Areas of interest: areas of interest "Cultural Palace"
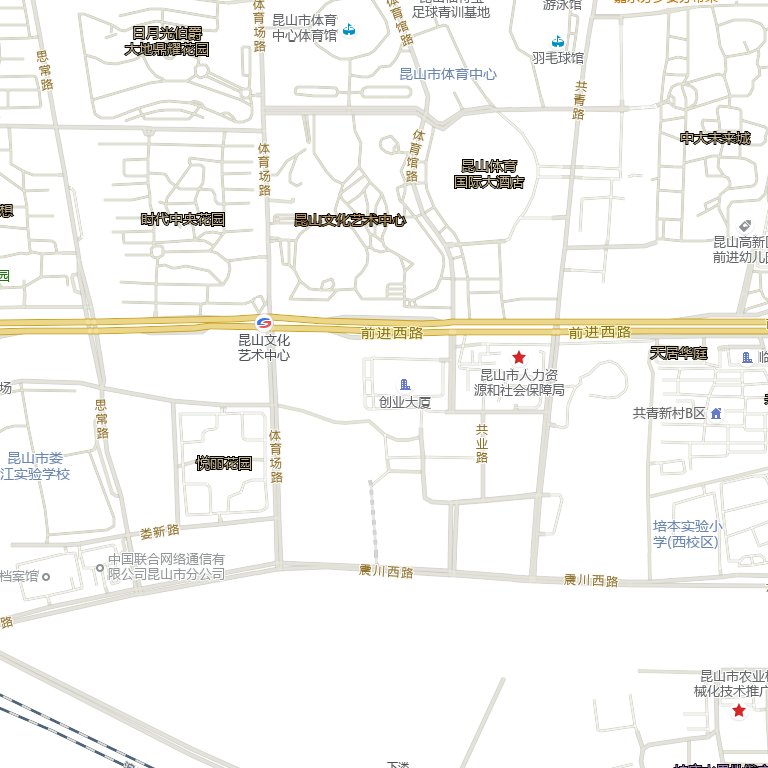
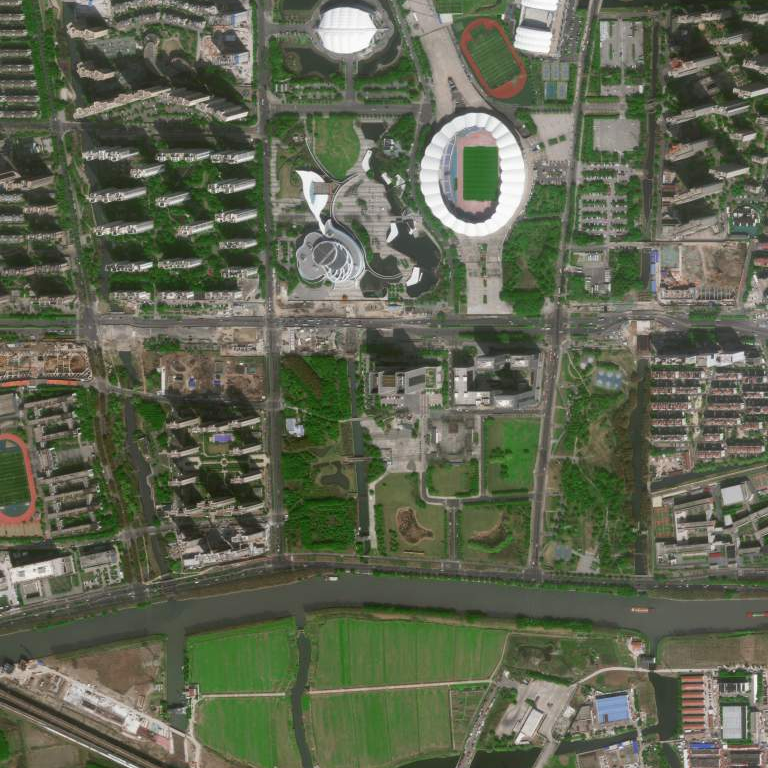